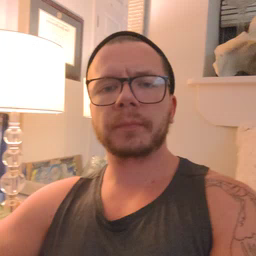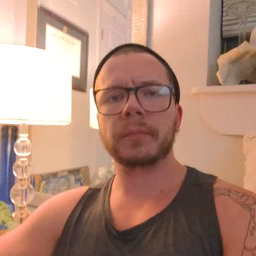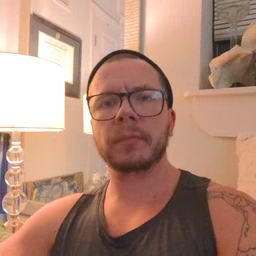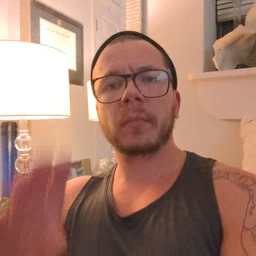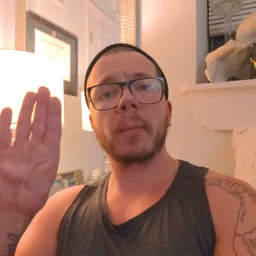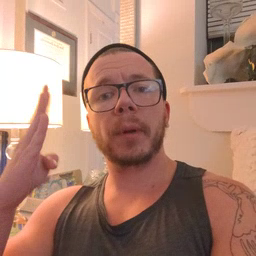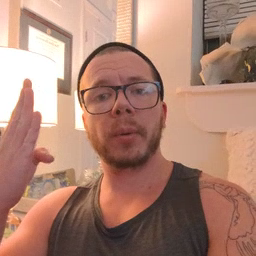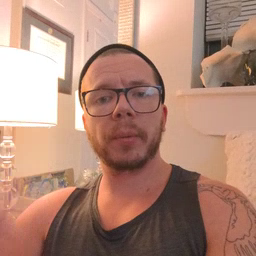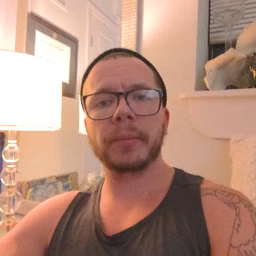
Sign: blue